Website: crate-barrel
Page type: account-selection
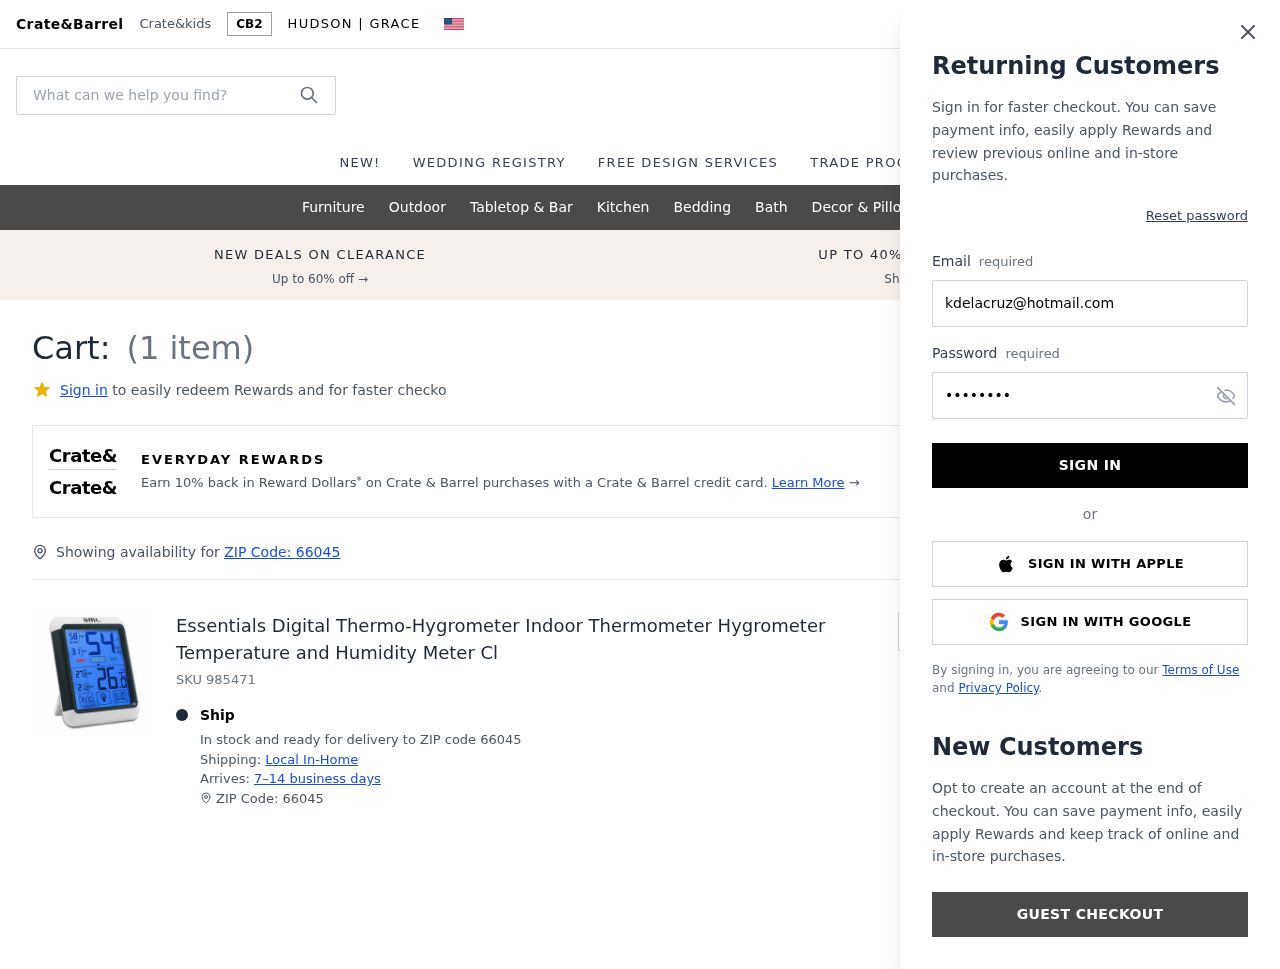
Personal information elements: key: PII_EMAIL
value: kdelacruz@hotmail.com
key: PII_POSTCODE
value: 66045
Product elements: key: PRODUCT1_NAME
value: Essentials Digital Thermo-Hygrometer Indoor Thermometer Hygrometer Temperature and Humidity Meter Cl
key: PRODUCT1_QUANTITY
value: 1
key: PRODUCT1_SKU
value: SKU 985471
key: PRODUCT1_ORIGINAL_PRICE
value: $18.75
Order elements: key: ORDER_NUM_ITEMS
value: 1
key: ORDER_SUBTOTAL
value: $15.00
Search elements: key: HEADER_SEARCH
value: What can we help you find?